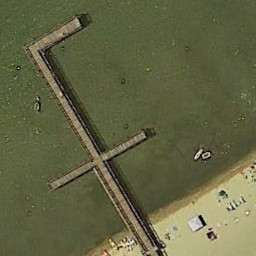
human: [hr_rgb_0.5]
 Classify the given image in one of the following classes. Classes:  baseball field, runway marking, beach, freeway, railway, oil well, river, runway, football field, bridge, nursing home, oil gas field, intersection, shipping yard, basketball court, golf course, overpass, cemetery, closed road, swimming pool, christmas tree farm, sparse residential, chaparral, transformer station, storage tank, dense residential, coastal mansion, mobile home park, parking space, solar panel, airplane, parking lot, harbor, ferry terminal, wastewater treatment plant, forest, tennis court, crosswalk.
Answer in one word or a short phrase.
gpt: ferry terminal